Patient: sex F, age 60
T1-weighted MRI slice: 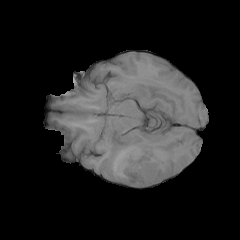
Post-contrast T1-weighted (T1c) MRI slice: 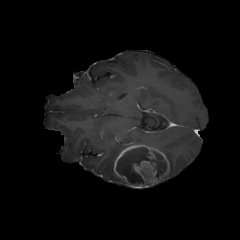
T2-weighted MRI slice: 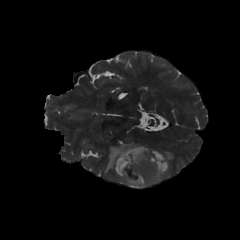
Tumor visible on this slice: yes
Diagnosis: Glioblastoma, IDH-wildtype
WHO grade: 4